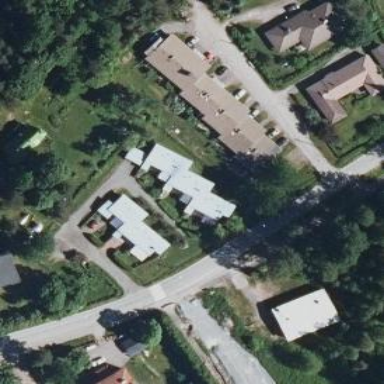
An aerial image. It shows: Terrace building.